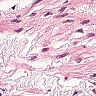
Metastatic tissue present: yes